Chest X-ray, AP view. Patient: 34 years old, sex F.
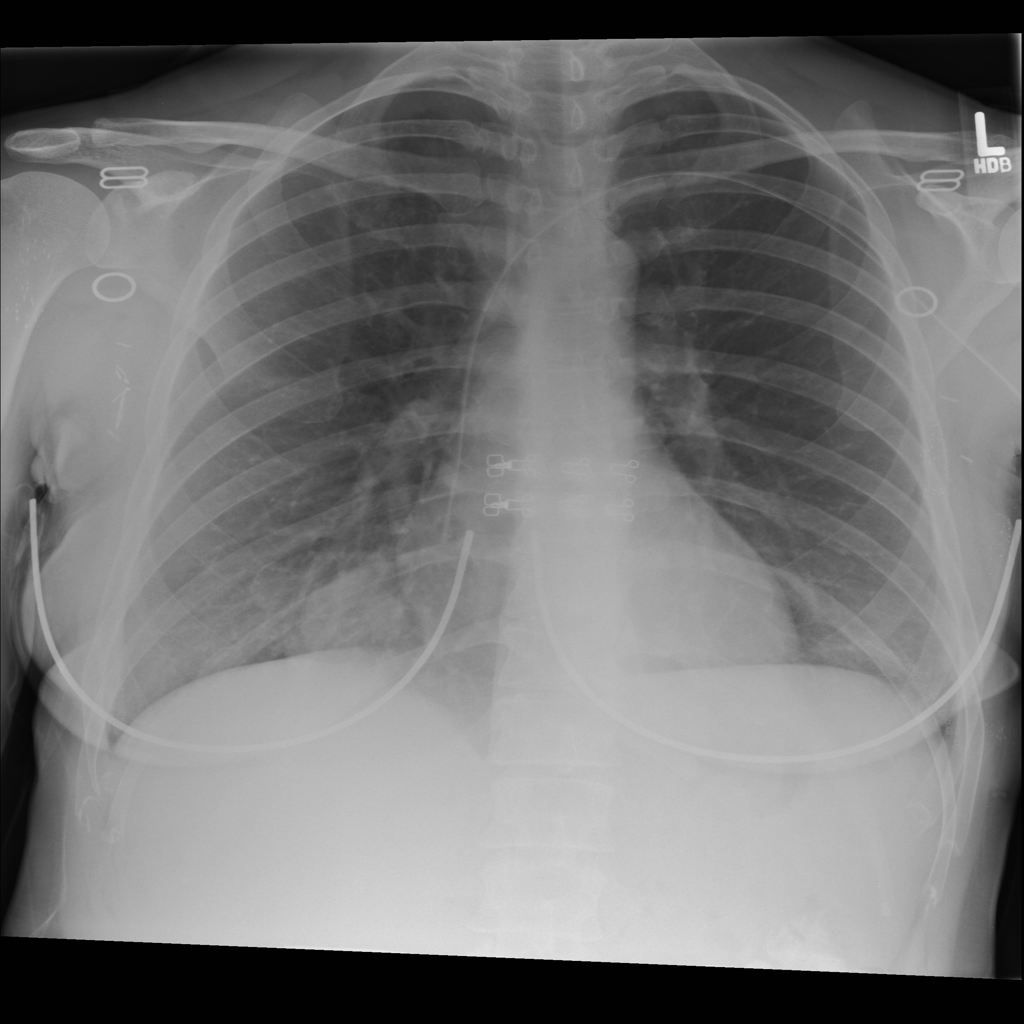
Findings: Mass